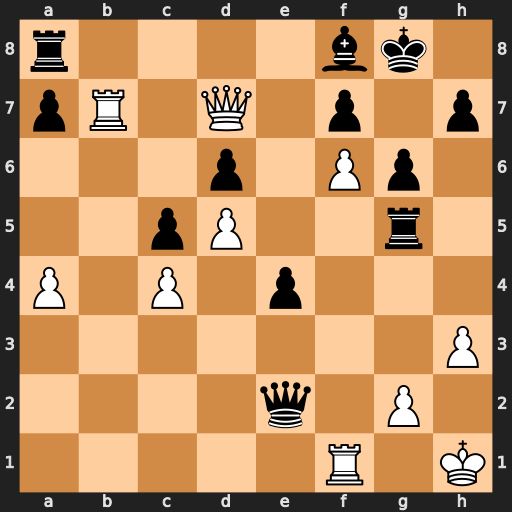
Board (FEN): r4bk1/pR1Q1p1p/3p1Pp1/2pP2r1/P1P1p3/7P/4q1P1/5R1K
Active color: w
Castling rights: -
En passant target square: -
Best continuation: Qxf7+ Kh8 Qxh7#